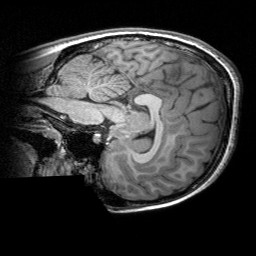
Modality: T1w
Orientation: sagittal
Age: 16
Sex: female
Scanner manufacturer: siemens
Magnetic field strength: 3 T
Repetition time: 2.53 s
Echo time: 0.00297 s